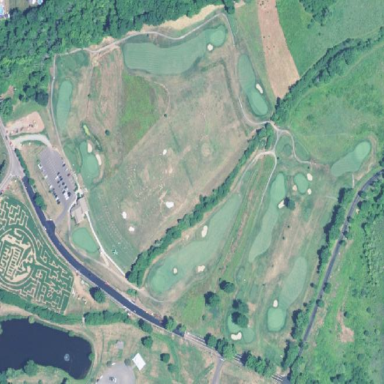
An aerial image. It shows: Golf course.